Interaction volume radius: 10 \u00c5
Interaction volume height: 25 \u00c5
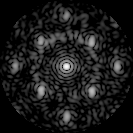
Disorder parameter: 0.4194